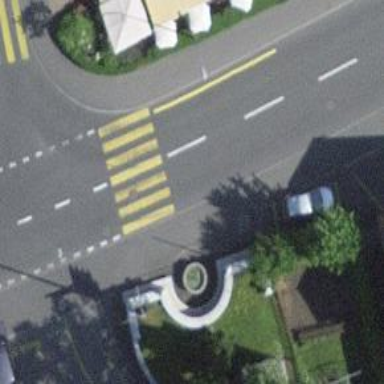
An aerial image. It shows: Uncontrolled zebra crossing on the road.